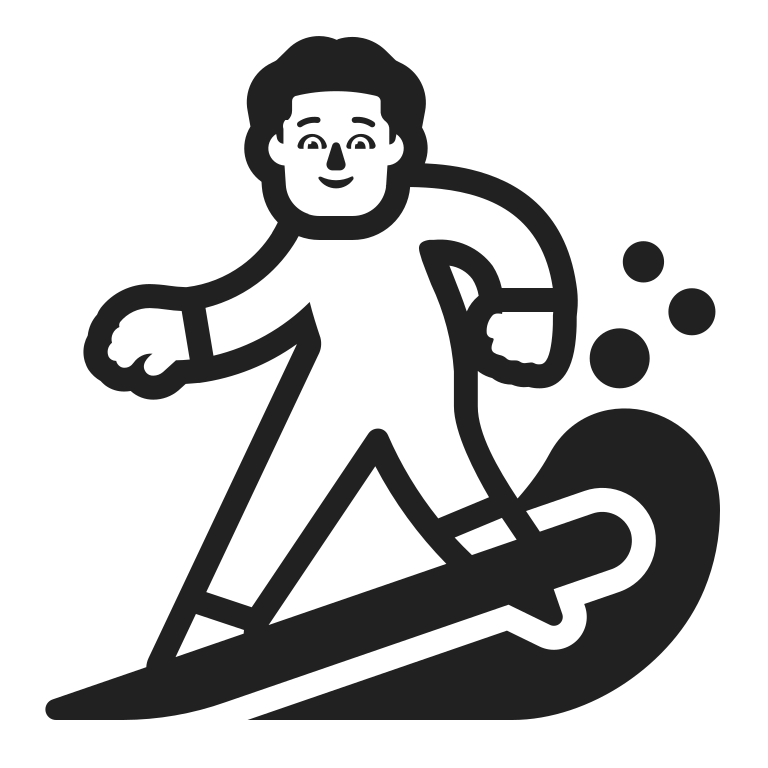
man surfing high contrast default